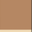
Piece: xx